Question: I use the following table to workout the required subnet mask for my network of 62 hosts which is '255.255.255.192' which according to the table gives me 4 use-able networks.

In this case the first network address is '192.168.1.64' with a range of 65-126 and broadcast of 127.
second network: 192.168.1.128, range=129-190, broadcast=191.
third network: 192.168.1.192, range=193-254, broadcast=255.
But I don't understand the fourth network. If the table is correct it should start with '192.168.1.256' is this correct? In which case what would the range and broadcast be for this fourth network?
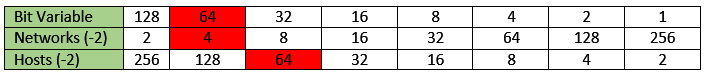
Answer: 192.168.1.0 with a range of 1-62 and broadcast of .63 is the block you missed.